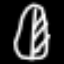
Label: leaf